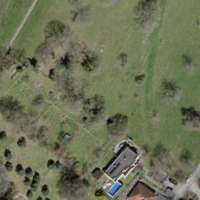
EUNIS habitat code: 52
Species observed at this site:
Tettigonia viridissima